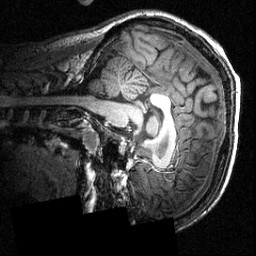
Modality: T1w
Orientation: sagittal
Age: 24
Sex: male
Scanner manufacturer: siemens
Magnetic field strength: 3.951 T
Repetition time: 1.5 s
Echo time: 0.00335 s